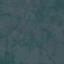
Land use / land cover class: HerbaceousVegetation